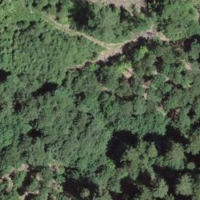
EUNIS habitat code: 41
Species observed at this site:
Capreolus capreolus